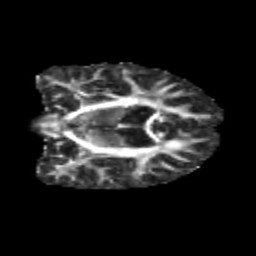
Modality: FA
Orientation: coronal
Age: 9
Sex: female
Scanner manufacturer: siemens
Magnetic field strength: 3 T
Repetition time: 3.8 s
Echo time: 0.07 s